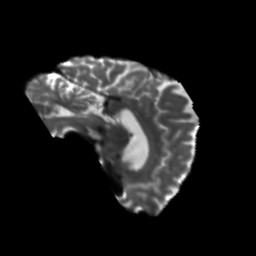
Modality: T2w
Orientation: sagittal
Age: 49
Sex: male
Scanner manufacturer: siemens
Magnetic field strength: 3 T
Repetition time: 5.25 s
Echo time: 0.08 s